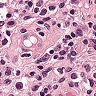
Metastatic tissue present: no